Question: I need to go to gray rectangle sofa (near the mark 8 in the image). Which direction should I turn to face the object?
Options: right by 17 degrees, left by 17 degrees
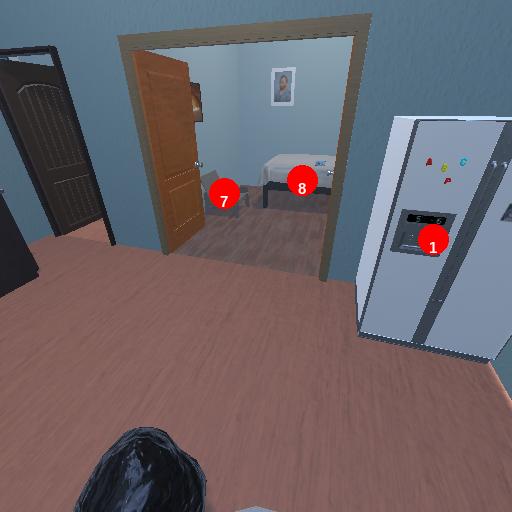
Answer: right by 17 degrees